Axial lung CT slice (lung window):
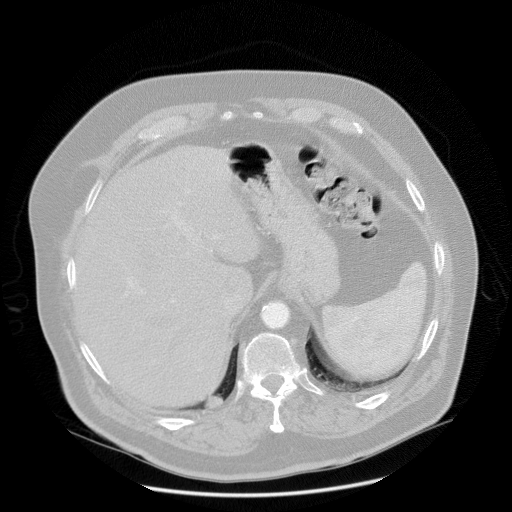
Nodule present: no